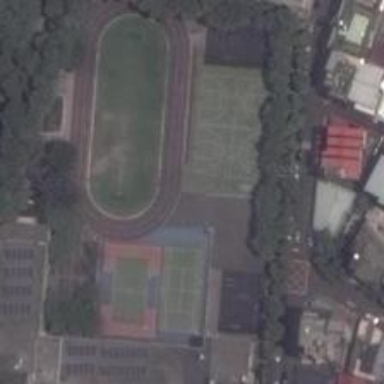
We can see basketball courts, tennis courts and lush groves around the football field .